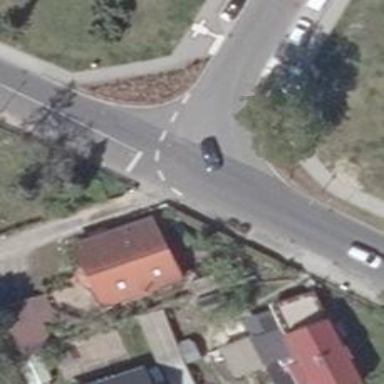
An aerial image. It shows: Stop road.